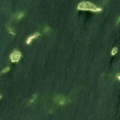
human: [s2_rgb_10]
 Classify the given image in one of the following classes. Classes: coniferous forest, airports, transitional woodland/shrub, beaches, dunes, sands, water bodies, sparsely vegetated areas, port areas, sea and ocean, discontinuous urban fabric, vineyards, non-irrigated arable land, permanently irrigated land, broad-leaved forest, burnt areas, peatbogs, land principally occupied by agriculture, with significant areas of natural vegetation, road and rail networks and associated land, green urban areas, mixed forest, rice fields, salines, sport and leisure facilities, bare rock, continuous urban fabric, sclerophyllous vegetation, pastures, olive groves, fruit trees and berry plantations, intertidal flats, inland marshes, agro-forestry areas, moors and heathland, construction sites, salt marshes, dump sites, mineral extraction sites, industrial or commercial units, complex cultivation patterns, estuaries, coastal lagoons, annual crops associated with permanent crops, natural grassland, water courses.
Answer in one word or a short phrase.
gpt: mixed forest, sea and ocean